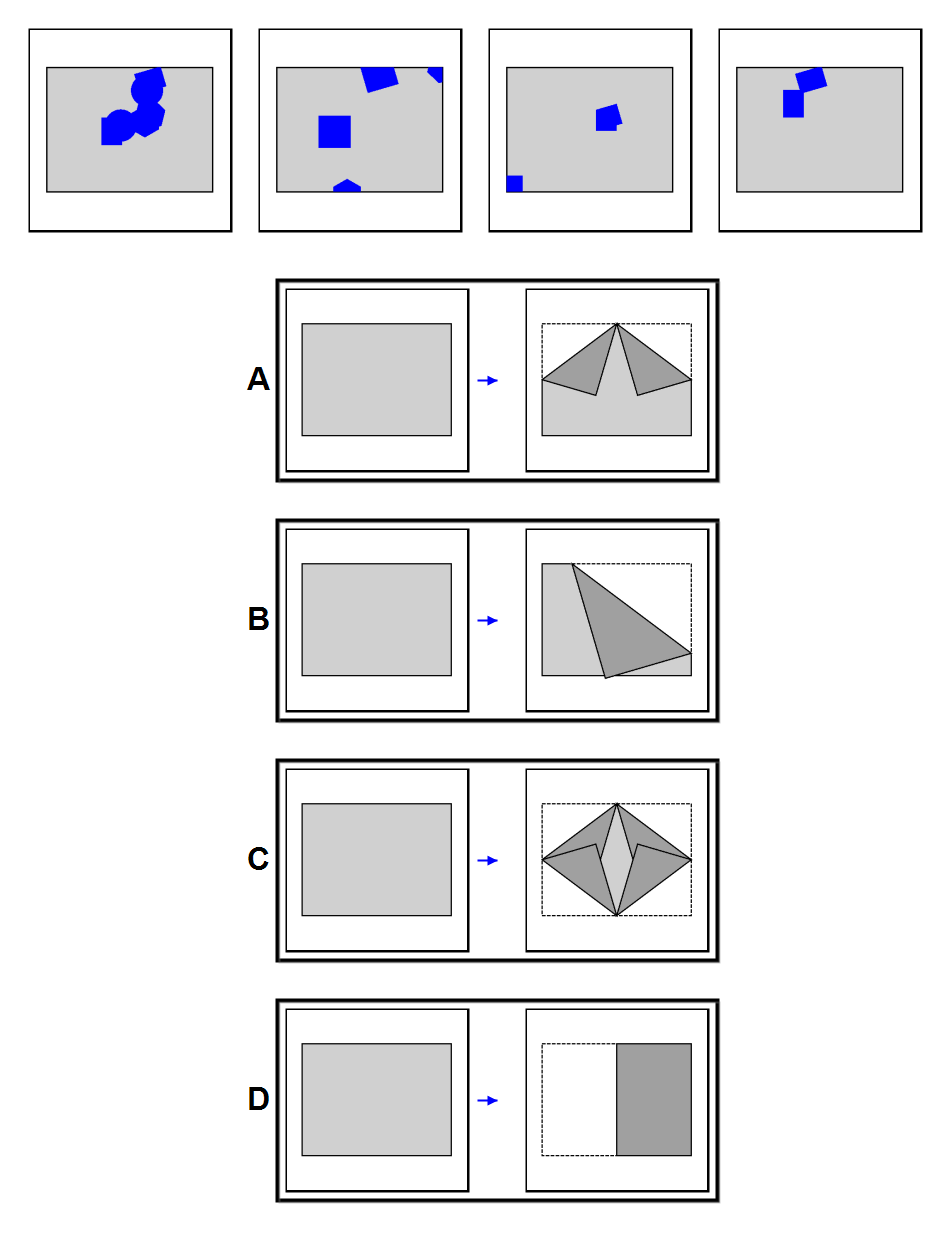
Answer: B